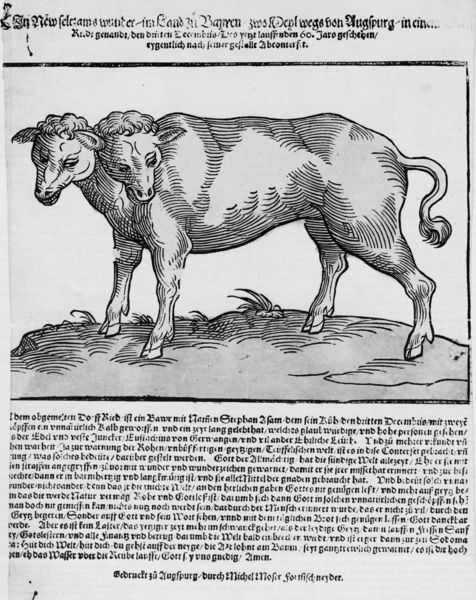
Titel: EIn New seltzams wunder/ im Land zu Bayren
Künstler: Michael Moser
Standort: Zürich.
Institution: Wickiana
Schlagwörter: kopf, körper, weiß, köpfe, ohr, schwarz, zeichnung, gras, rasen, tier, wiese, alt, böse, rahmen, stehen, bild, hügel, vieh, kind, ohren, esel, beine, fell, huf, hufe, schwanz, schweif, füße, holzschnitt, schrift, papier, zwei, grafik, graphik, kuh, rind, linien, treppe, deutsch, quaste, abbild, schaf, buch, druck, druckgraphik, druckgrafik, schraffur, radierung, stich, seite, illustration, schwarzweiß, text, zeitung, überschrift, mäuler, darstellung, schattiert, landwirtschaft, büschel, kupferstich, schafe, ochse, stier, ziege, zwitter, ungeheuer, flugblatt, handschrift, abbildung, beschreibung, hüfe, kalb, monster, latein, lateinisch, fehler, augsburg, michel, paarhufer, wunder, scheif, doppelkopf, siamesisch, zweiköpfig, zwilling, fabeltier, martin luther, seriendruck, abnormal, ianuskopf, missbildung, mißgeburt, simesischer stier, überscxhrift, siamesische zwillinge, zwei köpfe, doppelköpfig, nordalpin, aktuell, köfpe, sensation, 2, 1530, wunderbericht, 2 köpfe, zwei in einem, misgeburt, hornlos, mutiert